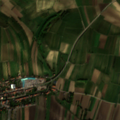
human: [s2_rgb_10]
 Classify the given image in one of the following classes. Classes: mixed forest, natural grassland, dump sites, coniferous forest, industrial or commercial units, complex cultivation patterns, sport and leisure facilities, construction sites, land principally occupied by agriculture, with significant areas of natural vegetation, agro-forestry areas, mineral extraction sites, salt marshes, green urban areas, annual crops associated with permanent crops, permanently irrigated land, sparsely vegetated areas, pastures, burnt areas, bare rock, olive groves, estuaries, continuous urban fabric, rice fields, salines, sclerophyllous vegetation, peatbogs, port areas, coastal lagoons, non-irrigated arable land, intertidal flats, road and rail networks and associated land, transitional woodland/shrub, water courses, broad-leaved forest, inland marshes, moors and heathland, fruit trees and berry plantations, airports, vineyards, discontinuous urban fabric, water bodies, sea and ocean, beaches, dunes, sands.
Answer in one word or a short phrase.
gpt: discontinuous urban fabric, non-irrigated arable land, vineyards, complex cultivation patterns